Question: I've a problem with my drupal view at path I uses '/persons', this works fine.
<URL> shows the right view,
but when I type <URL>
How can I avoid that problem or is there some setting I've missed?

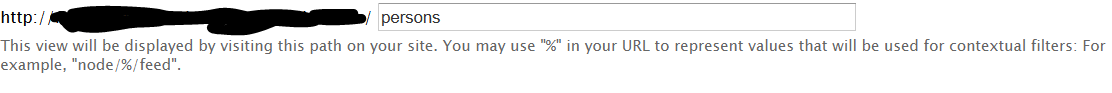
Answer: Here is what you can do:
Edit the view and open , on the right top

Add a contextual filter:

Tick 'Display all results', Click at the bottom and tick

Now, if you put anything in front of the url, it will give you a 404 page